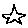
Label: star